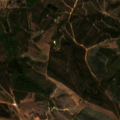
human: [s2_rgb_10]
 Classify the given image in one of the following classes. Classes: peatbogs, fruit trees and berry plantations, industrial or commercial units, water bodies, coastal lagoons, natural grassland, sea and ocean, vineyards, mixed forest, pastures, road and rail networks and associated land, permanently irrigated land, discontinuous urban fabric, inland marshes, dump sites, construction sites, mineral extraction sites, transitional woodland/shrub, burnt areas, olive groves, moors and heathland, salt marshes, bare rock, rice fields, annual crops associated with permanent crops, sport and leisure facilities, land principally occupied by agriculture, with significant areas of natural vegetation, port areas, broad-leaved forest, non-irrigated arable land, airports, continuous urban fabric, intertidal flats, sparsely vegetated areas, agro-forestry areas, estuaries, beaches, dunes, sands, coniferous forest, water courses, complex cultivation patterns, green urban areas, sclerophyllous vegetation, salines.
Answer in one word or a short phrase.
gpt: pastures, broad-leaved forest, transitional woodland/shrub